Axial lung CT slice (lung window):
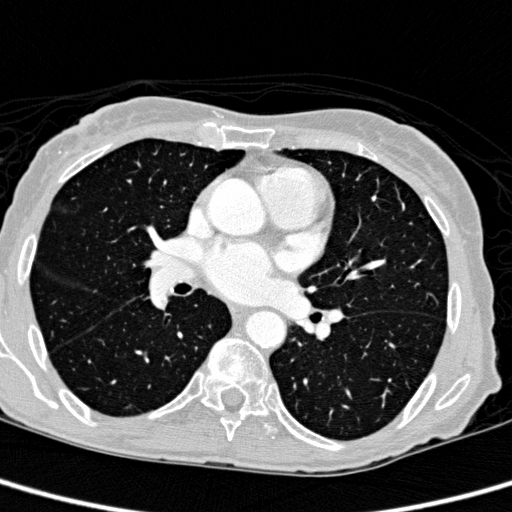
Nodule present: no